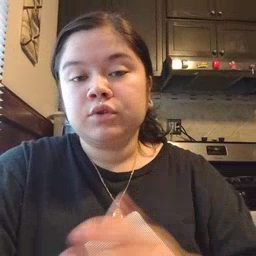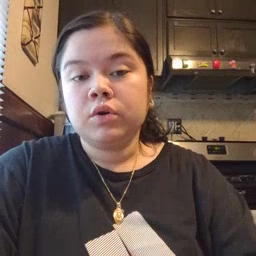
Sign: after